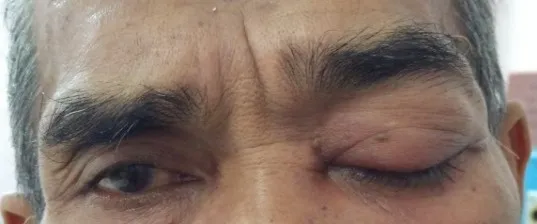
External photograph showing swollen periorbital tissue with proptosis.
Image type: medical_photograph (other_medical_photograph)